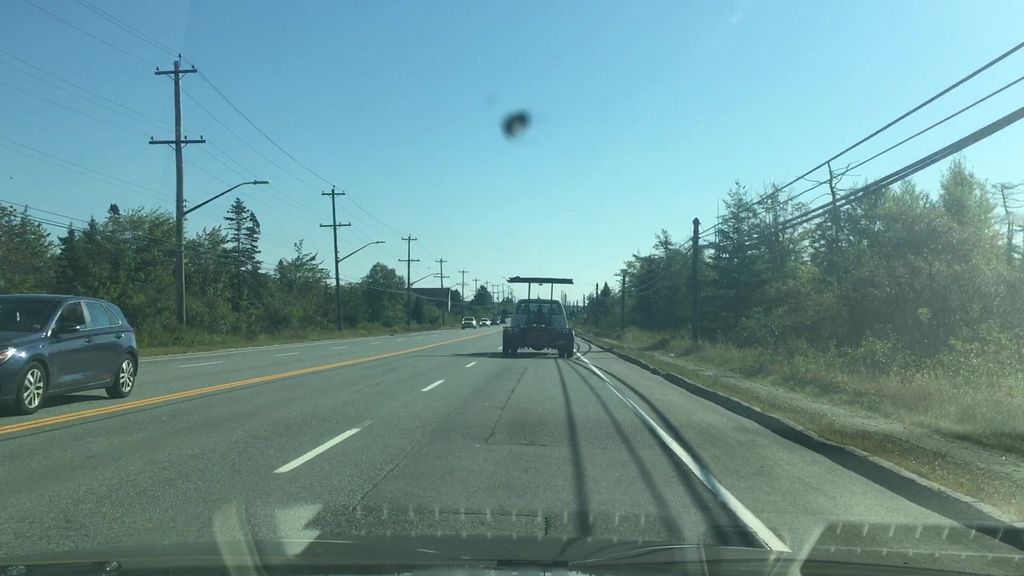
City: halifax